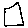
Label: square